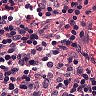
Metastatic tissue present: no